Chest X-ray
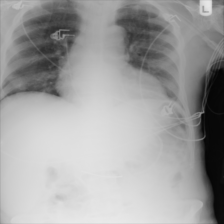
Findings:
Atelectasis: negative
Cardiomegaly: negative
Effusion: negative
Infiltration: negative
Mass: negative
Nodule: negative
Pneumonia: negative
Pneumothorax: negative
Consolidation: negative
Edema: negative
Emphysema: negative
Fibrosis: negative
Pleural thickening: negative
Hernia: negative